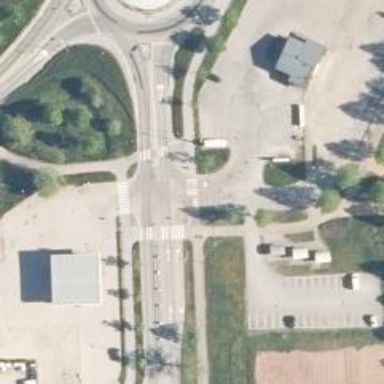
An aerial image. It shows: Asphalt cycleway with uncontrolled zebra crossing.